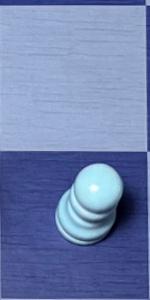
Label: Pawn_White